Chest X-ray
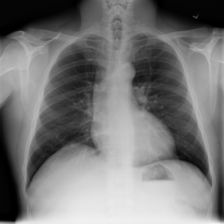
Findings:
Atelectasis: negative
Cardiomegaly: negative
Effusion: negative
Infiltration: negative
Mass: negative
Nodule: negative
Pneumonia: negative
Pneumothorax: negative
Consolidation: negative
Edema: negative
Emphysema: negative
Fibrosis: negative
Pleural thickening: negative
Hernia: negative